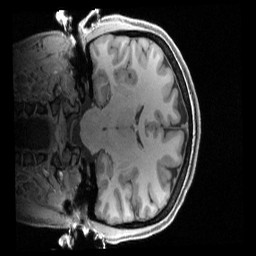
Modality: T1w
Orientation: coronal
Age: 34
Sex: female
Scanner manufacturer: siemens
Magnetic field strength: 3 T
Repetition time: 2.4 s
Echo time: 0.00222 s